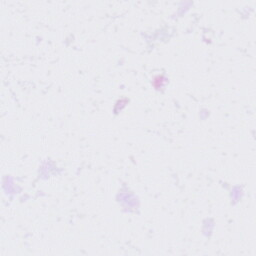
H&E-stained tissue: Lung